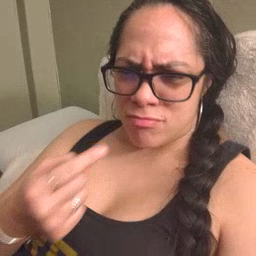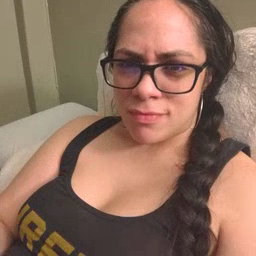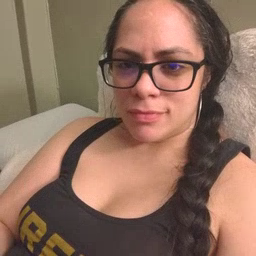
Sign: owie